Field crop: maize
Growth stage: 2
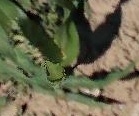
Species: maize